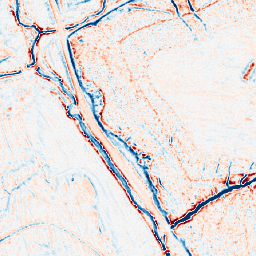
Category: edge_preserving
Decomposition family: bilateral
Decomposition parameters: d: 9
sigma_color: 150
sigma_space: 100
Upsampling method: nearest
Upsampling parameters: scale: 2
Upsampling scale: 2